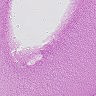
Metastatic tissue present: no